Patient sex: M
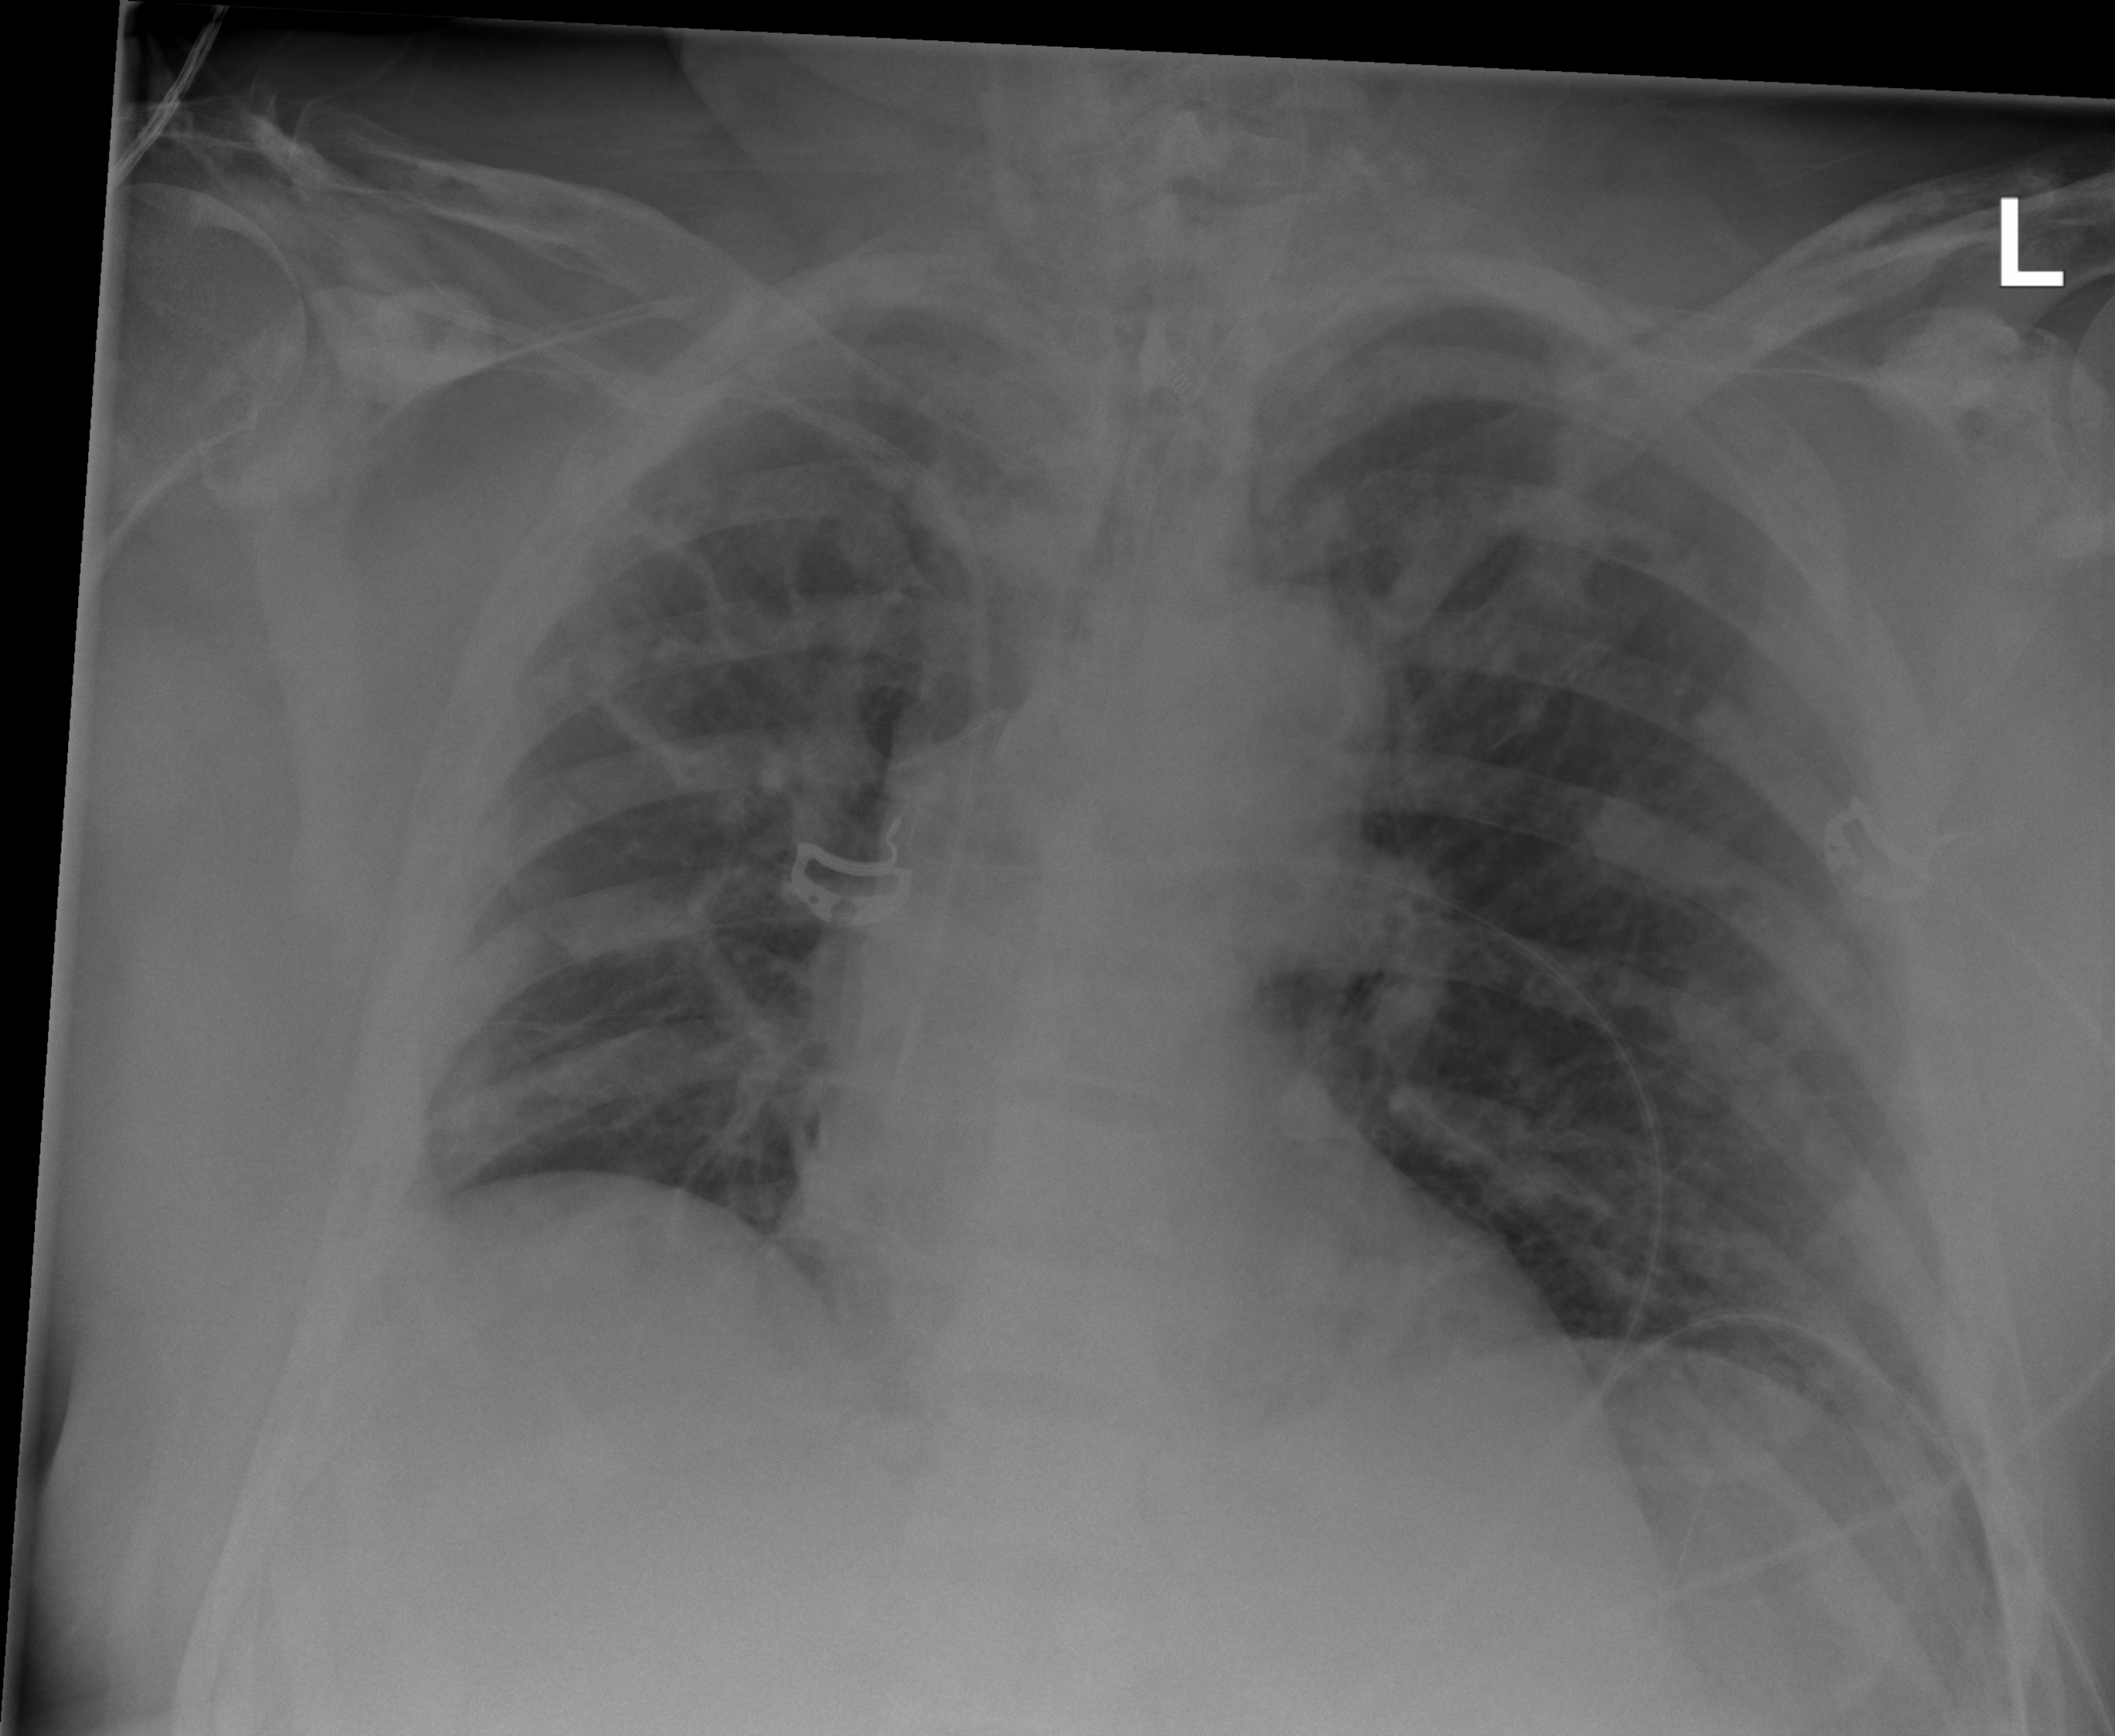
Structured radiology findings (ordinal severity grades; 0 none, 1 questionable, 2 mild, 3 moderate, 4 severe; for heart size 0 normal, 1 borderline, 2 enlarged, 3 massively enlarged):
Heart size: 1
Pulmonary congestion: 0
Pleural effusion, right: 0
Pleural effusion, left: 0
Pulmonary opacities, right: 3
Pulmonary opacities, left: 3
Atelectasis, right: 2
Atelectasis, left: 2